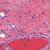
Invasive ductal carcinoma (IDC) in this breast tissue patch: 0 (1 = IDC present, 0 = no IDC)